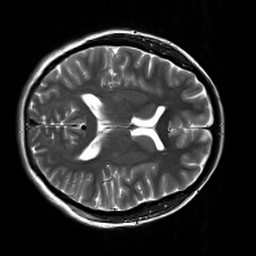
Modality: T2w
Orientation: axial
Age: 26
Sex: female
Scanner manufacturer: siemens
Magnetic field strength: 3 T
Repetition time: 7 s
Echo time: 0.09 s